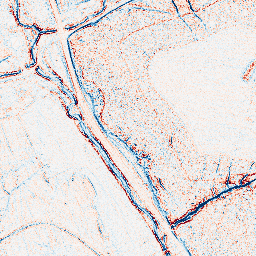
Category: edge_preserving
Decomposition family: anisotropic_diffusion
Decomposition parameters: iterations: 5
kappa: 30
gamma: 0.05
Upsampling method: quadratic
Upsampling parameters: scale: 2
Upsampling scale: 2